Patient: sex F, age 65
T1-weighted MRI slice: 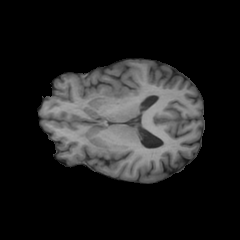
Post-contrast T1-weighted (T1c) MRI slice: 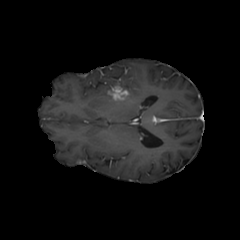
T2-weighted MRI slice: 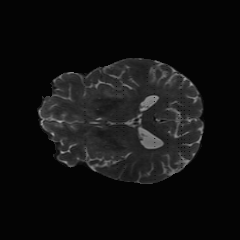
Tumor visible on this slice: yes
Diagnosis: Glioblastoma, IDH-wildtype
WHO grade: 4